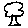
Label: tree